Question: If I transfer 'byte' to 'char' in Java, I have following problem:
In Netbeans is all O.K., but if I run program from Windows cmd I have a problem with charset. I don't know why.
What to do?
Code:
'''
char tmp = (byte) charFromByteInt; // it's byte in int variable
'''

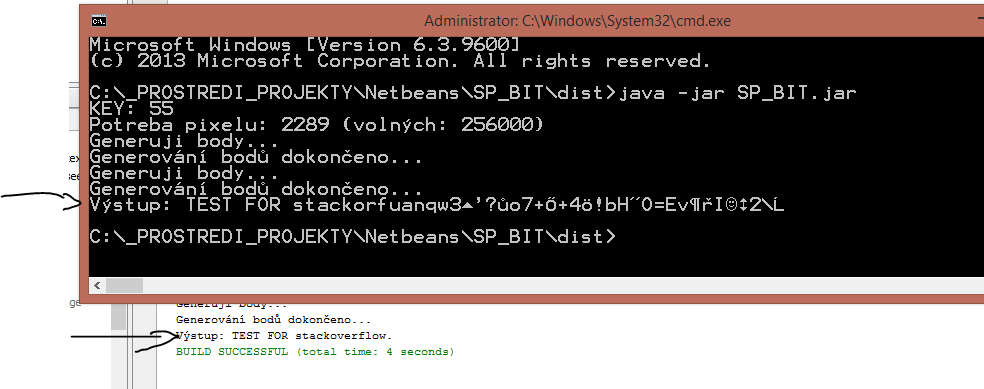
Answer: Guessed on your output image it's a charset problem.
following snippet return the same byte values for your input string.
'''
String testString = "TEST for stackoverflow";
byte[] bytes = testString.getBytes(StandardCharsets.UTF_8);
System.out.println("bytes = " + Arrays.toString(bytes));
bytes = testString.getBytes(StandardCharsets.ISO_8859_1);
System.out.println("bytes = " + Arrays.toString(bytes));
'''
'''
bytes = [84, 69, 83, 84, 32, 102, 111, 114, 32, 115, 116, 97, 99, 107, 111, 118, 101, 114, 102, 108, 111, 119]
'''
As your output in the console generates more characters then in the input string, you should check the source (from where you take the 'byte' / 'int' values) for the output.